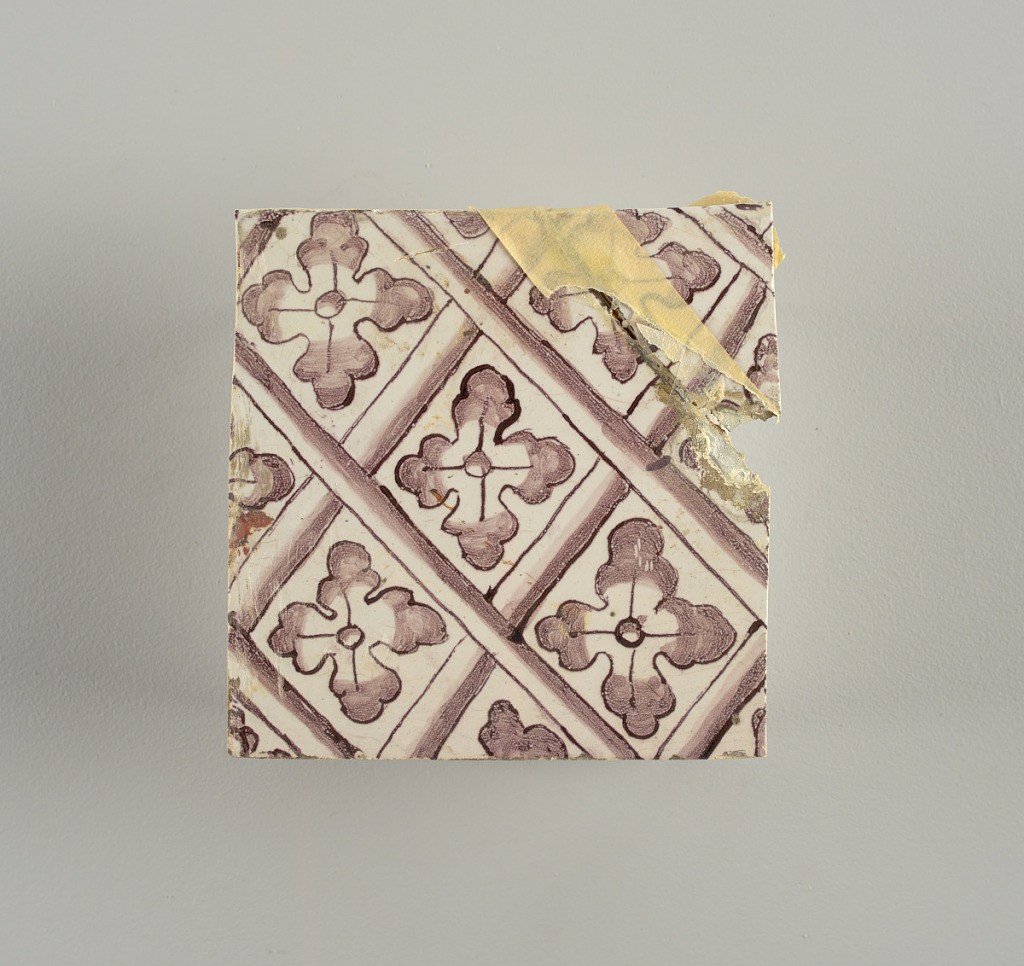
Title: Wall facing
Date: ca. 1725
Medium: Tin-glazed earthenware, underglaze
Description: Horizontal rectangle.  Thirty-seven tiles wide and twenty-one high with opening for door or window nineteen and one-half tiles high and twelve wide.  To left and right of opening, centered canopy above. Left, woman representing Hope, right, a sculputure urn.  Centered above opening, a mascaron.  Arabesque design of foliage.